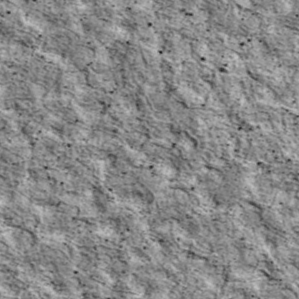
Label: non_frost